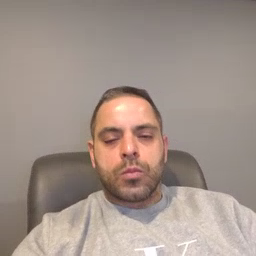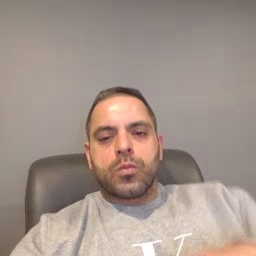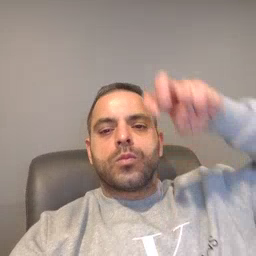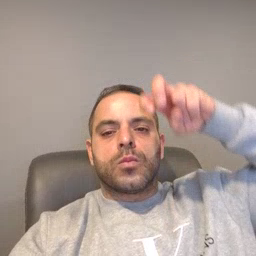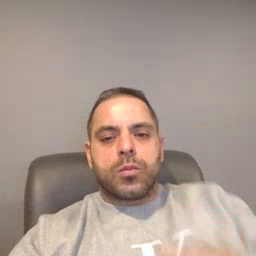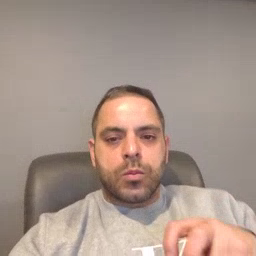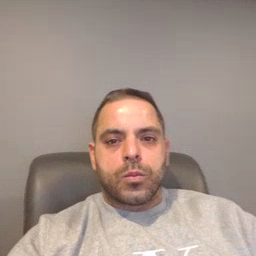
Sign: jump